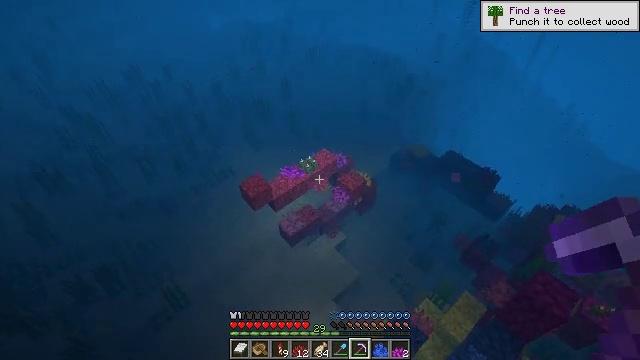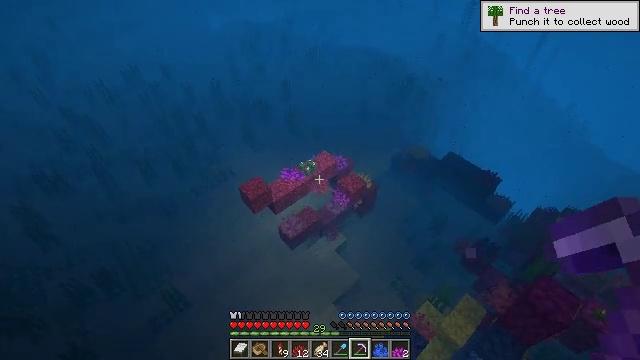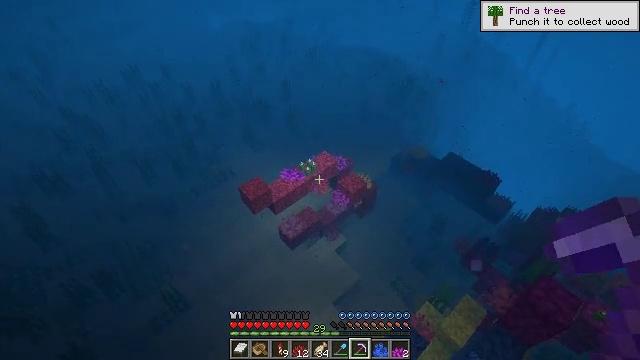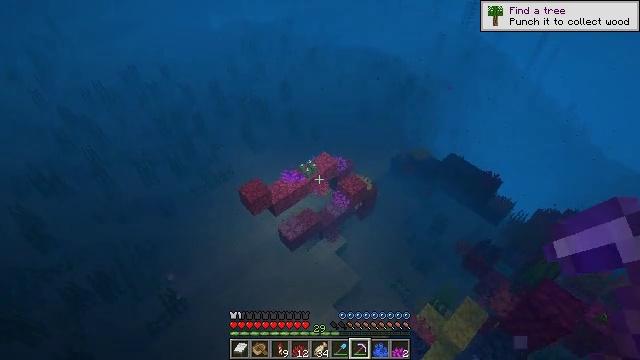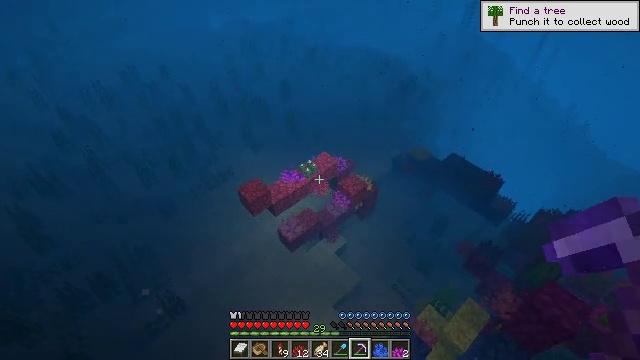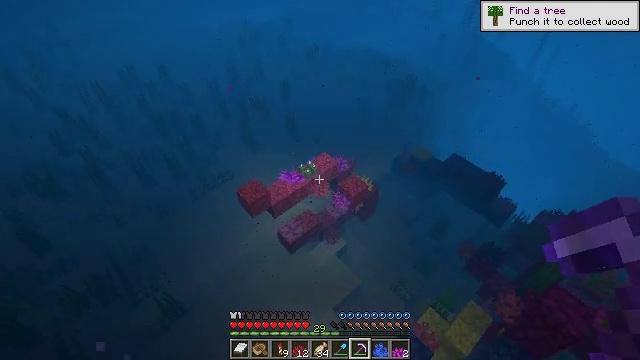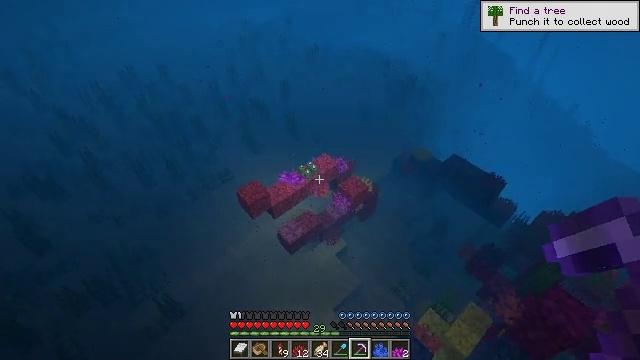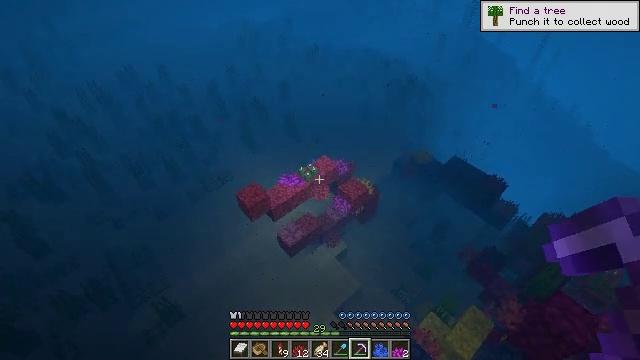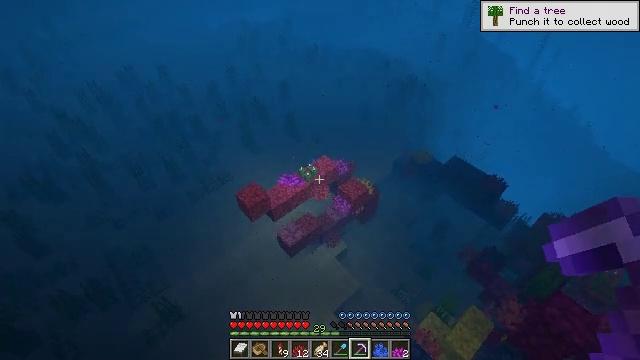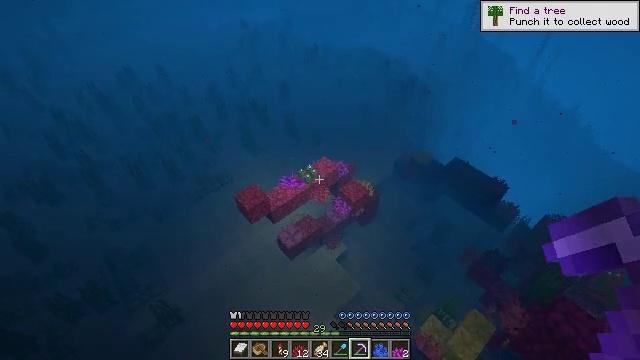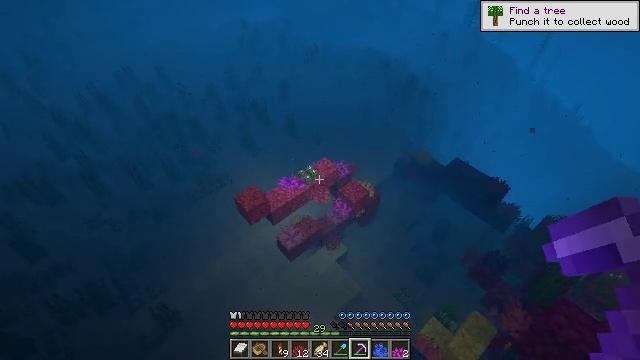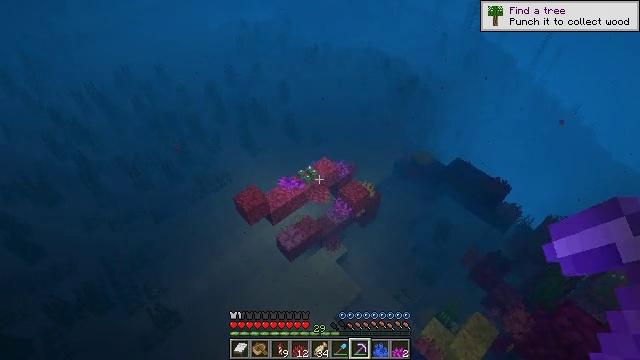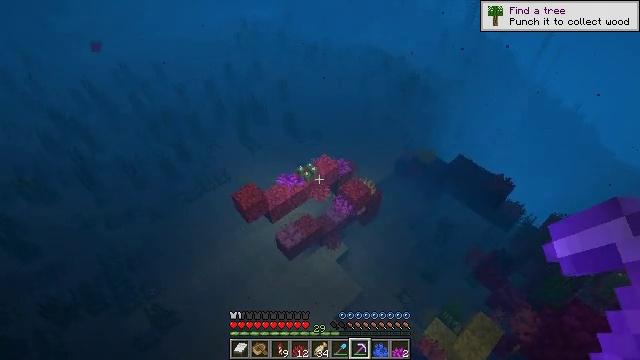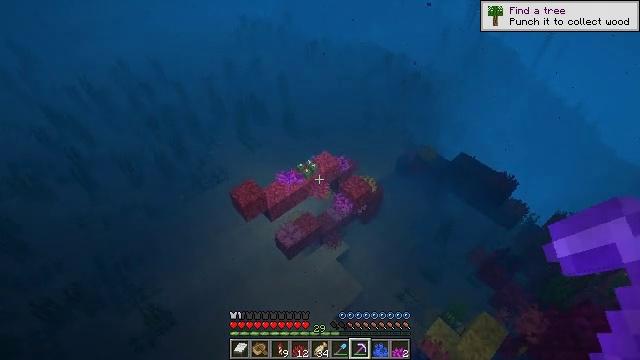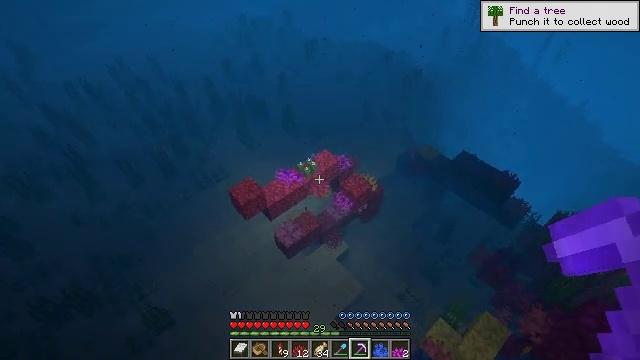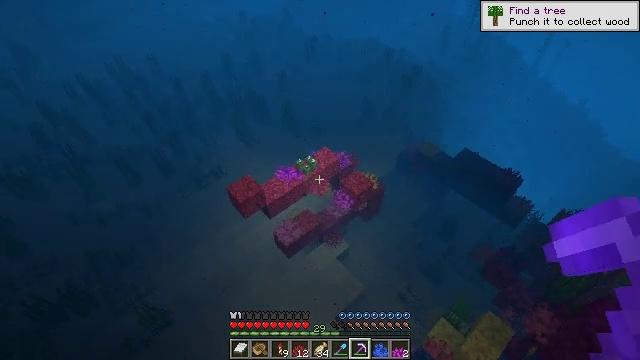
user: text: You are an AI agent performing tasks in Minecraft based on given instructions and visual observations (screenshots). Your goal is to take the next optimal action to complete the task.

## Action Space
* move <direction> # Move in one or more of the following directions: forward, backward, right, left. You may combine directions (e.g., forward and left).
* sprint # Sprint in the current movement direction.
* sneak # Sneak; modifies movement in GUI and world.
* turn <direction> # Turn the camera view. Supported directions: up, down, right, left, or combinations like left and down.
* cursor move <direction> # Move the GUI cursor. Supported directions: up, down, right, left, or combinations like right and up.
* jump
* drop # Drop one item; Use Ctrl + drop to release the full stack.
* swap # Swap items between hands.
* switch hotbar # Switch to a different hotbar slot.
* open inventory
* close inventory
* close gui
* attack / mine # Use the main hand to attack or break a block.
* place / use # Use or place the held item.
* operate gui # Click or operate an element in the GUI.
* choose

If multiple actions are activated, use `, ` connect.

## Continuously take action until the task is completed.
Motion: motion action
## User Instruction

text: Attack the fire coral wall fan to collect it.
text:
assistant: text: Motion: move forward
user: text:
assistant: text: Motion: move forward
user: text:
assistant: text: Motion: move forward
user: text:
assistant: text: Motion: move forward
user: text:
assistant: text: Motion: move forward
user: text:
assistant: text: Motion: move forward
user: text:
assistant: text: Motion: move forward
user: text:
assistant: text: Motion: move forward
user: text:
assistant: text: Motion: move forward
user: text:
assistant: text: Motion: move forward, sneak
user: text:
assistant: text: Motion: move forward, sneak
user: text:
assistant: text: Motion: move forward, sneak
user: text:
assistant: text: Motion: move forward, sneak
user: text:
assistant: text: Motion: move forward, sneak
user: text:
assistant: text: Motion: move forward, sneak
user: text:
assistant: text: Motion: move forward, sneak
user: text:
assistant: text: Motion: move forward, sneak
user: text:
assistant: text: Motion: move forward, sneak
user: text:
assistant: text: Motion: move forward, sneak
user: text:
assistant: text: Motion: move forward, sneak
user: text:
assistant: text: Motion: move forward, sneak
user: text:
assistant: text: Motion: move forward, sneak
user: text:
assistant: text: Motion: move forward, sneak
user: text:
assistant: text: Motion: move forward, sneak
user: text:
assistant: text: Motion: move forward, sneak
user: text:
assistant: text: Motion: move forward
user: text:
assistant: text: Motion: move forward
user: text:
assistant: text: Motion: move forward
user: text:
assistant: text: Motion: move forward
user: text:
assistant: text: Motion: move forward